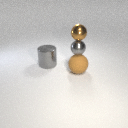
small gray metal sphere above large brown rubber sphere